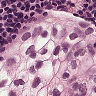
Metastatic tissue present: yes